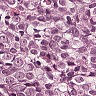
Metastatic tissue present: yes